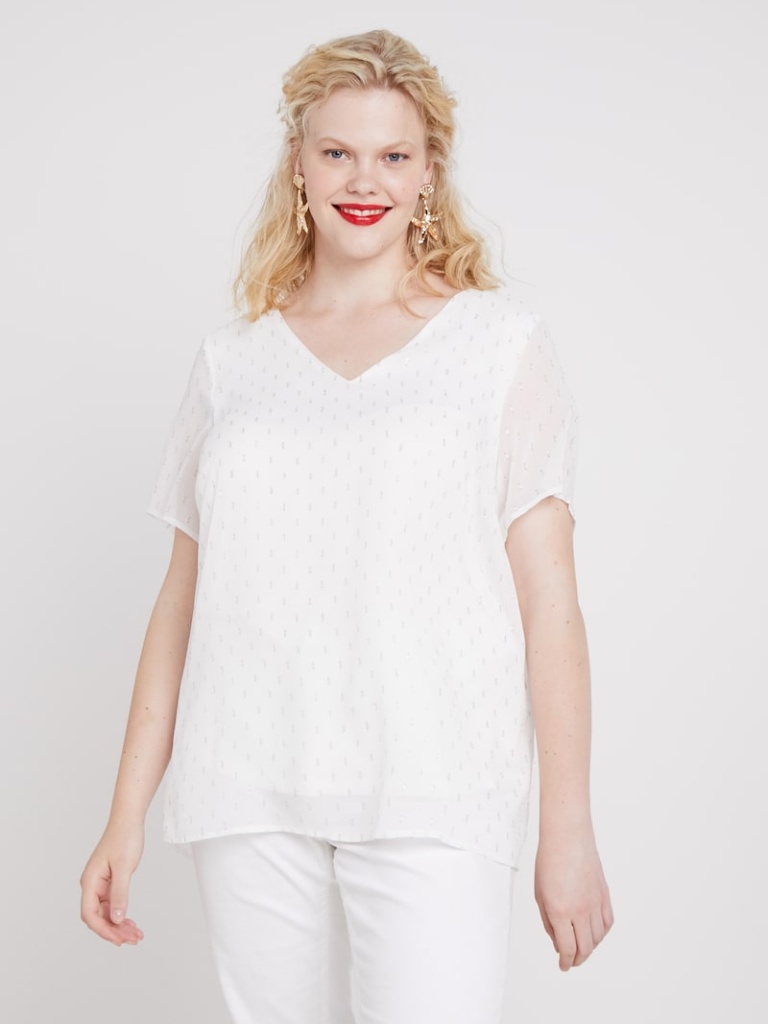
chiffon relaxed short sleeve hip length Untucked v-neck blouse